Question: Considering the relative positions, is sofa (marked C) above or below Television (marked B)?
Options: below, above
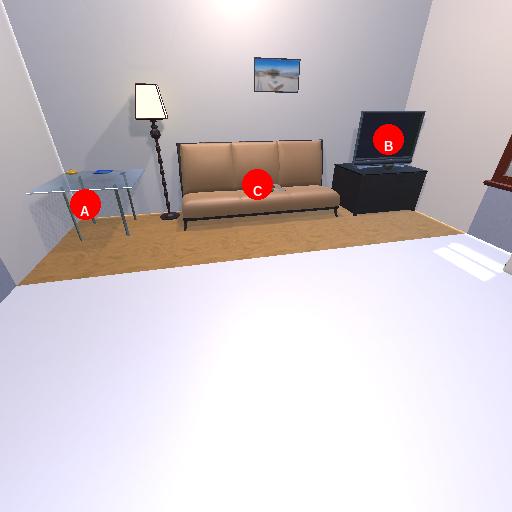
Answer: below